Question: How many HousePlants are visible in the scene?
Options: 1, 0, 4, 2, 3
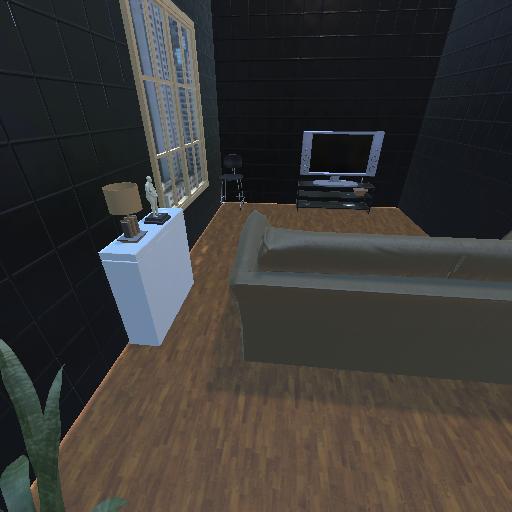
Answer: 1